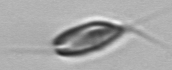
Label: Chrysochromulina